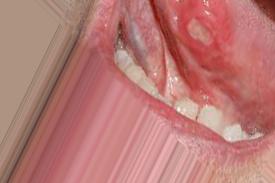
Condition: Mouth Ulcer